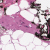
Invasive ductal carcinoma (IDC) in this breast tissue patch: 0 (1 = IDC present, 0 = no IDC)